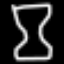
Label: hourglass